Interaction volume radius: 5 \u00c5
Interaction volume height: 20 \u00c5
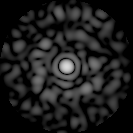
Disorder parameter: 0.8284